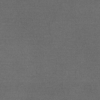
Label: dusty